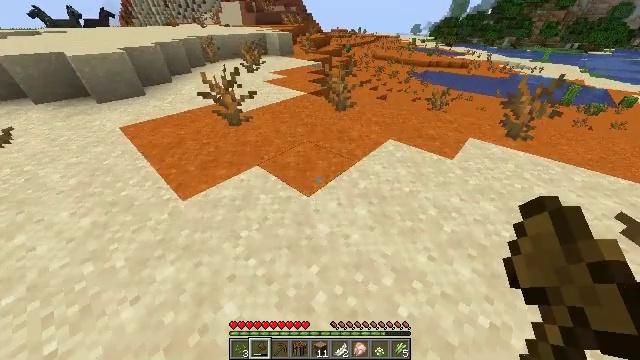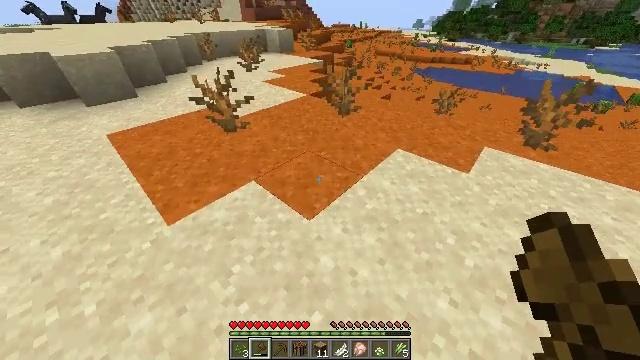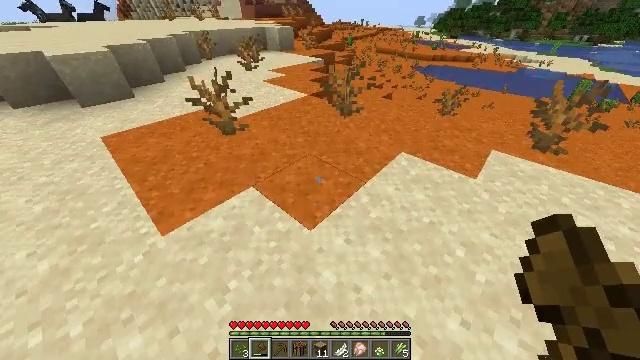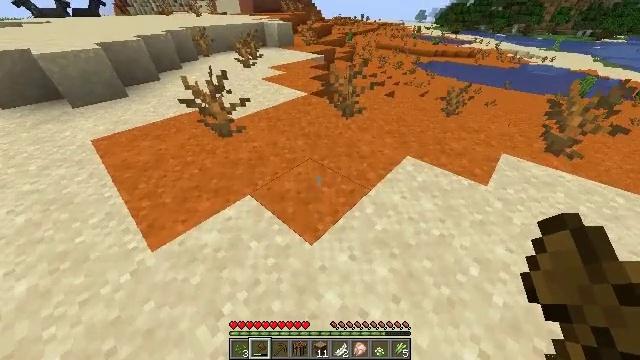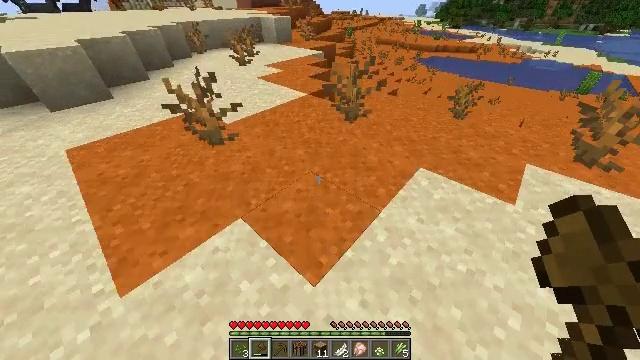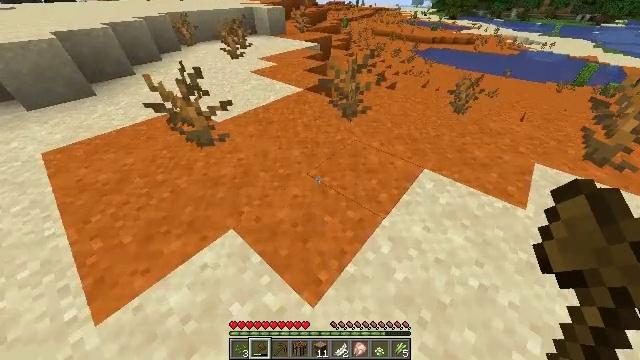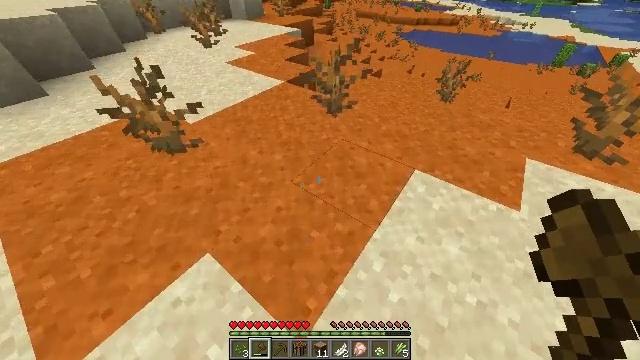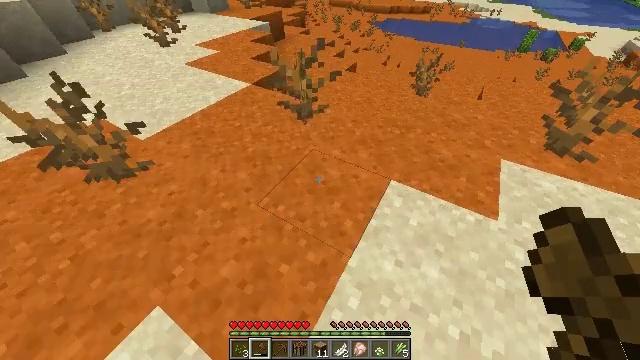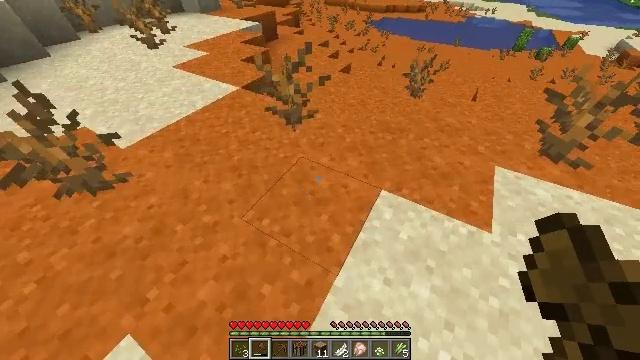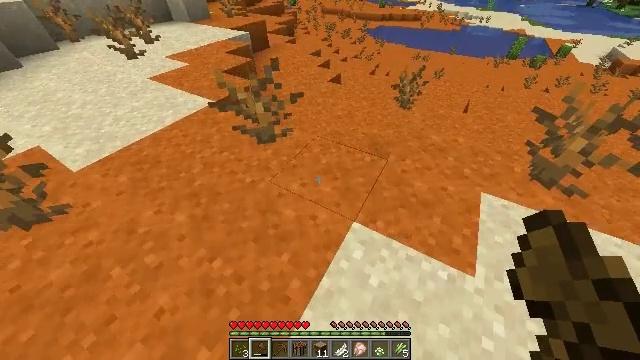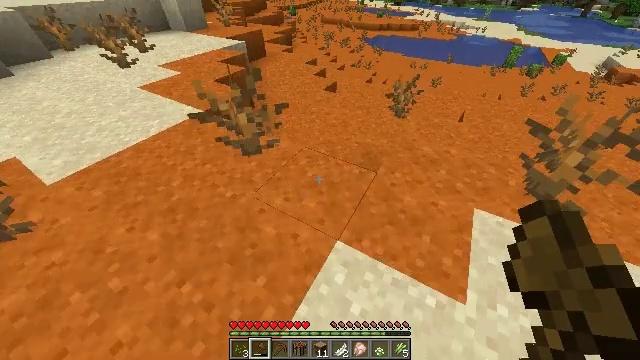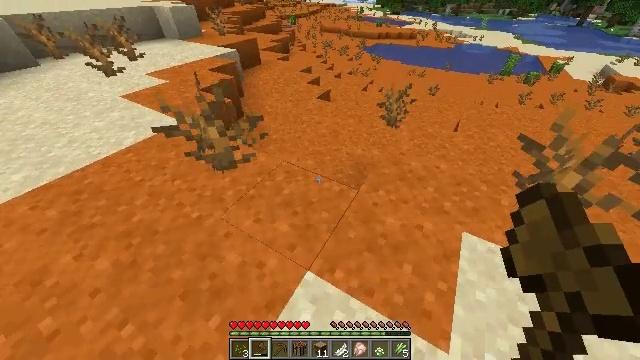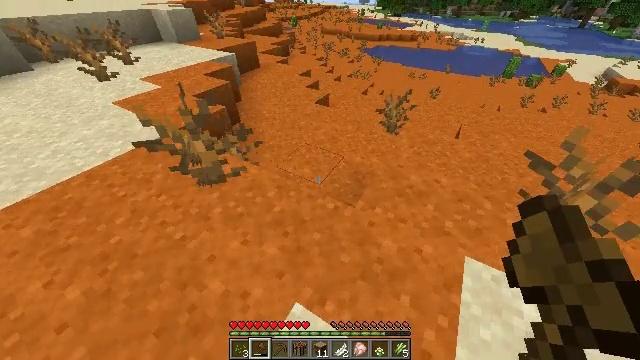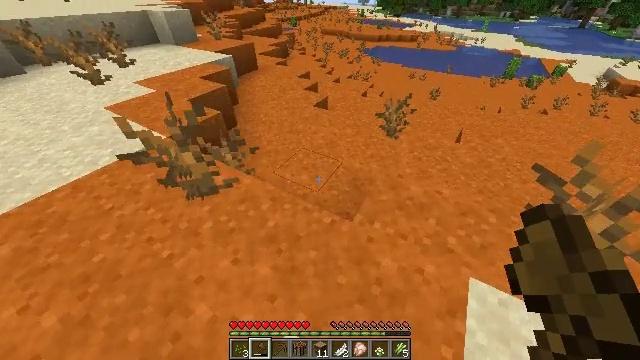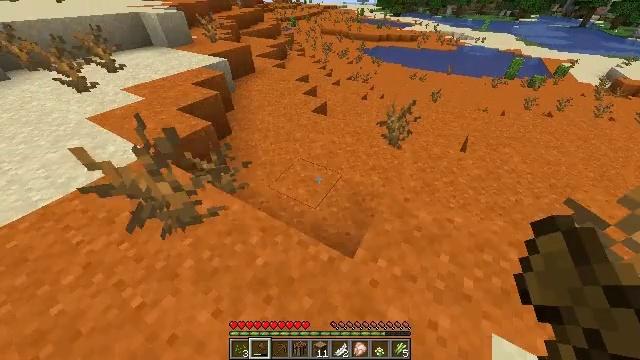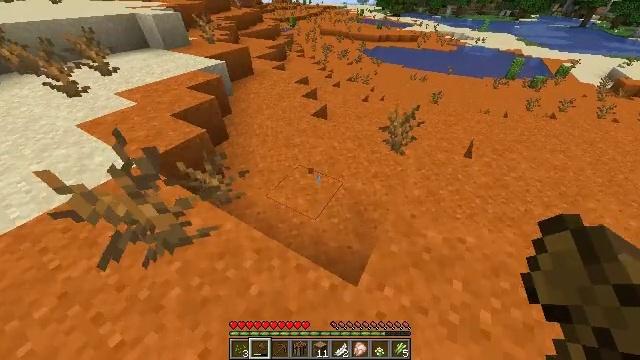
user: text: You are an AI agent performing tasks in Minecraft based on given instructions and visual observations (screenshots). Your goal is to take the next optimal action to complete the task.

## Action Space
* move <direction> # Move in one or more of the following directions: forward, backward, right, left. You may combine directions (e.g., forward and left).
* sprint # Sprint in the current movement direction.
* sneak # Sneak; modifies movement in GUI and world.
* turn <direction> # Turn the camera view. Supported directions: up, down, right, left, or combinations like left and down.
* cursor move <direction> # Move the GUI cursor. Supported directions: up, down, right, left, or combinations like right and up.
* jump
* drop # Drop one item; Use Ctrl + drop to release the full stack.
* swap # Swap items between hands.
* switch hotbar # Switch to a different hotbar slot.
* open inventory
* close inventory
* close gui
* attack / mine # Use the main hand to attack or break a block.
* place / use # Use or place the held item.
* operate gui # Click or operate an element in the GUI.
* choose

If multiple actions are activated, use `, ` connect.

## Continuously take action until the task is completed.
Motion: motion action
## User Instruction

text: Remove red sand to use for crafting or building.
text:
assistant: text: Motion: move forward, sprint
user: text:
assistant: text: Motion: move forward, sprint
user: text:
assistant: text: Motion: move forward
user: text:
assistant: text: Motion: move forward, turn down
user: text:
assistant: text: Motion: move forward, turn right and down
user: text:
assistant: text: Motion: move forward and move right, turn right and down
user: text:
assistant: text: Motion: move forward and move right, turn right and down
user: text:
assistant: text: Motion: move forward and move right
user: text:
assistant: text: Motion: move forward and move right, turn up
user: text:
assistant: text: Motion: move forward and move right, turn up
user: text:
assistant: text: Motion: move forward and move right, turn up
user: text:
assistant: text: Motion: move forward
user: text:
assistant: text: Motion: move forward
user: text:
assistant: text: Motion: move forward
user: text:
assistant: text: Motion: move forward, attack / mine
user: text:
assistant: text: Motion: move forward, attack / mine
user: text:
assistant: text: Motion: move forward, turn down, attack / mine
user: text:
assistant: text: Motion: attack / mine
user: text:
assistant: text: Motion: attack / mine
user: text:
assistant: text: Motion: attack / mine
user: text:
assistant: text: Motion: attack / mine
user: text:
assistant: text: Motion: attack / mine
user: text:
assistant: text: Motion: attack / mine
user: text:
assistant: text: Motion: attack / mine
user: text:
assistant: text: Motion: attack / mine
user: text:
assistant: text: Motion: attack / mine
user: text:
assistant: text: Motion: attack / mine
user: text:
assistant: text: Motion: attack / mine
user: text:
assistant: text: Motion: attack / mine
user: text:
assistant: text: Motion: attack / mine